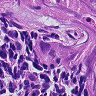
Metastatic tissue present: yes